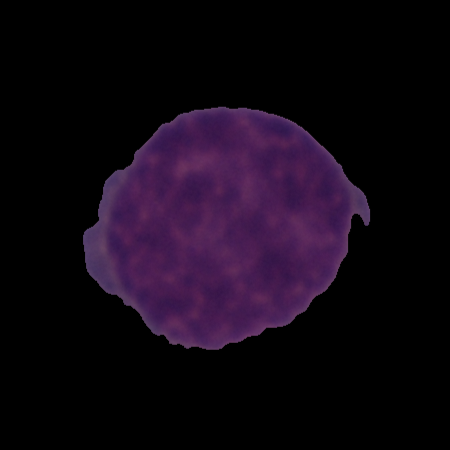
Label: healthy